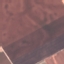
Land use / land cover: AnnualCrop